Question: I am little bit confused regarding worst Case time and Avg case Time complexity. My source of confusion is <URL>
My aim is to short data in increasing Order: I choose BST to acomplish my task of sorting.Here I am putting what I am doing for printing data in Increasing order.
'''
1) Construct a binary search tree for given input.
Time complexity: Avg Case O(log n)
Worst Case O(H) {H is height of tree, here we can Assume Height is equal to number of node H = n}
2)After Finishing first work I am traversing BST in Inorder to print data in Increasing order.
Time complexity: O(n) {n is the number of nodes in tree}
Now I analyzed total complexity for get my desire result (data in increasing order) is for Avg Case: T(n) = O(log n) +O(n) = max(log n, n) = O(n)
For Worst Case : T(n) = O(n) +O(n) = max(n, n) = O(n)
'''
Above point was my understanding which is Differ from Above Link concept. I know I am doing some wrong interpratation Please correct me. I would appreciate your suggestion and thought.
Please Refer this title Under Slide which I have mentined:

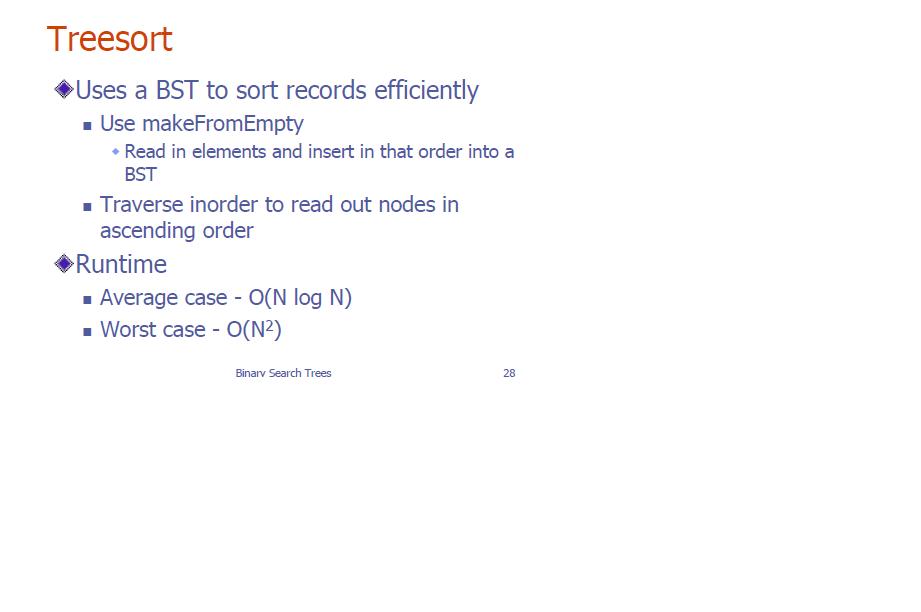
Answer: In (1) you provide the time per element, you need to multiply with the # of elements.